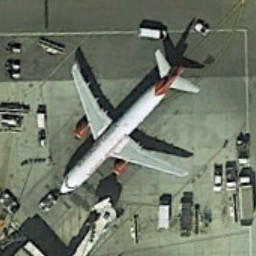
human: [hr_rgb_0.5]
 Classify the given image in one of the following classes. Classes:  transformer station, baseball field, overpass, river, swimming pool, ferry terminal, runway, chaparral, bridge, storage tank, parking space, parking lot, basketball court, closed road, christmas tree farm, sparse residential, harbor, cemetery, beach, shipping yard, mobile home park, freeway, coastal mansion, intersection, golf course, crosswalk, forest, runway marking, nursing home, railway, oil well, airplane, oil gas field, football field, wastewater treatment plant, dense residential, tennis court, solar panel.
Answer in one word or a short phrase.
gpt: airplane